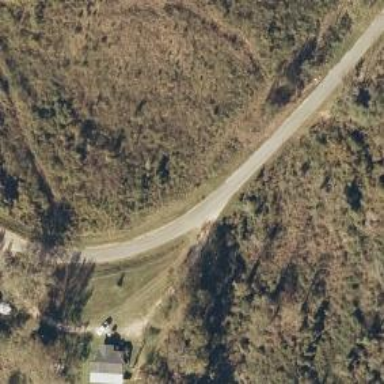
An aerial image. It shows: Unclassified road.